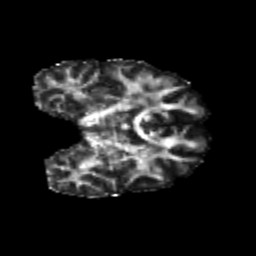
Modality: FA
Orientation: coronal
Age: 20
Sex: female
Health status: healthy
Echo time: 0.074 s